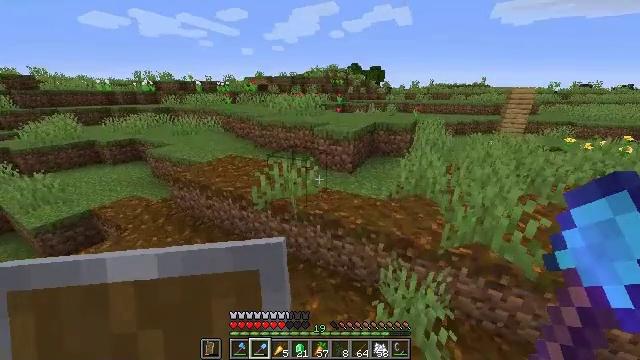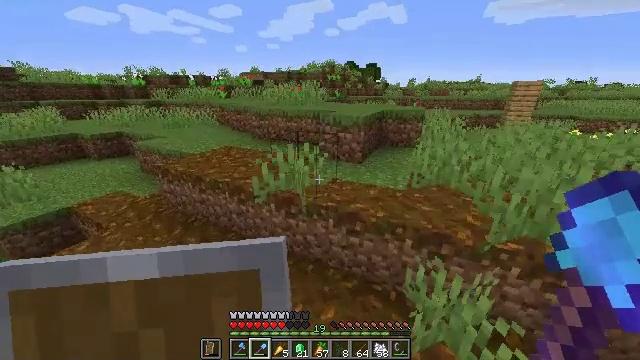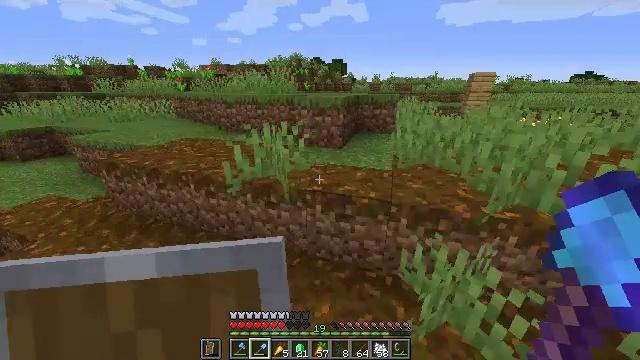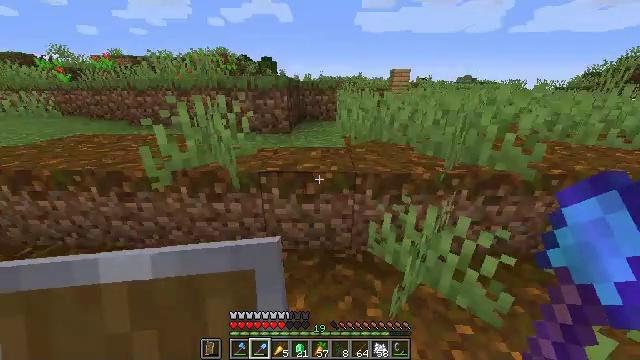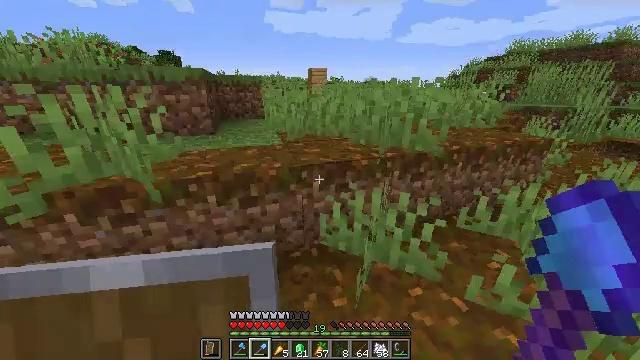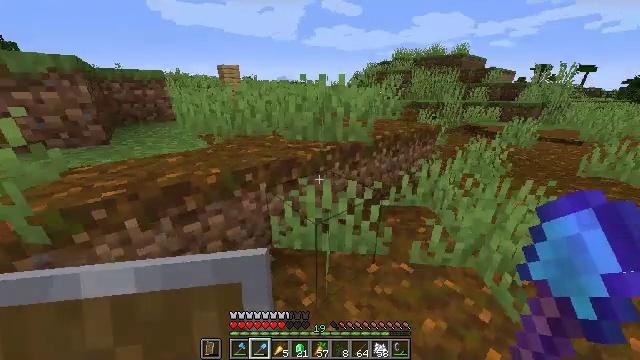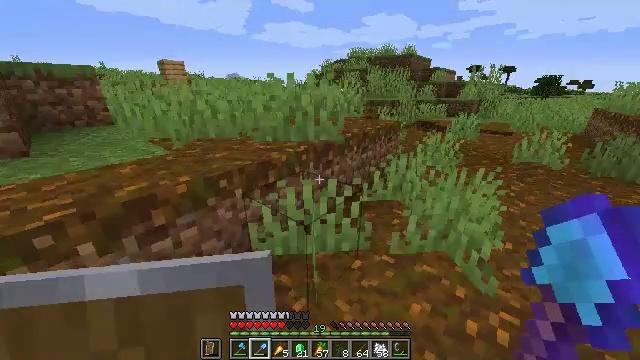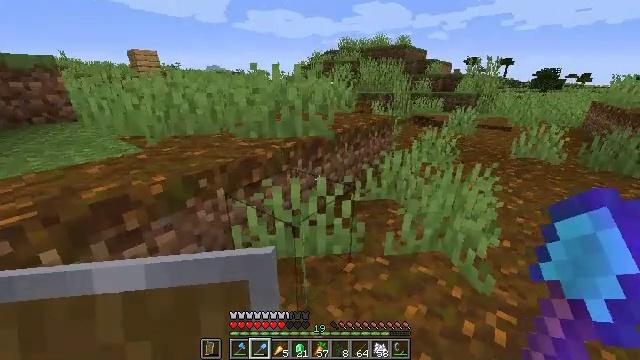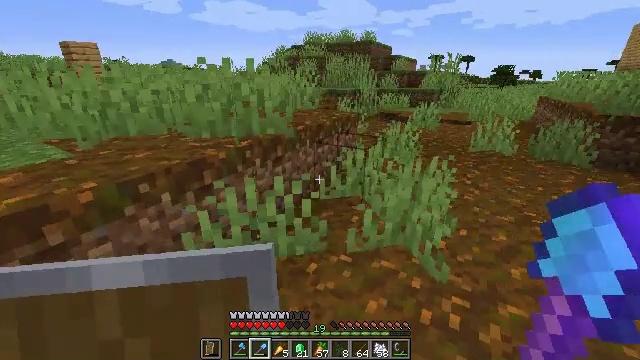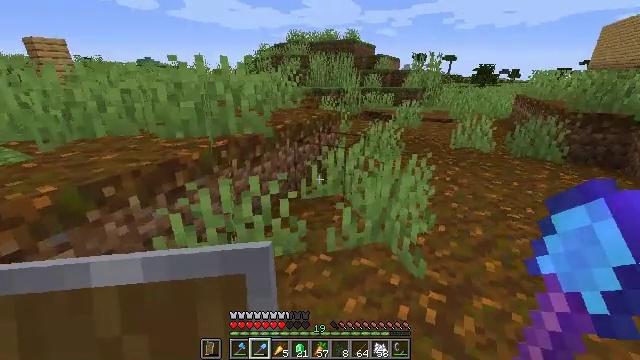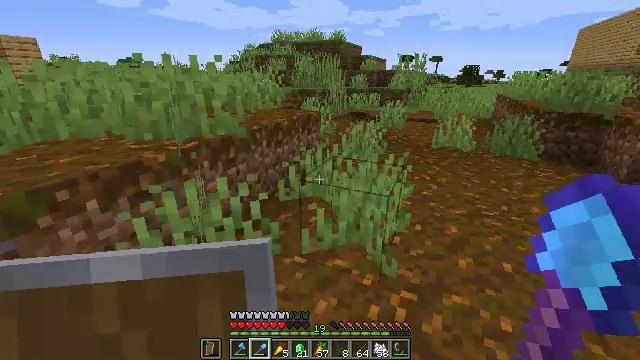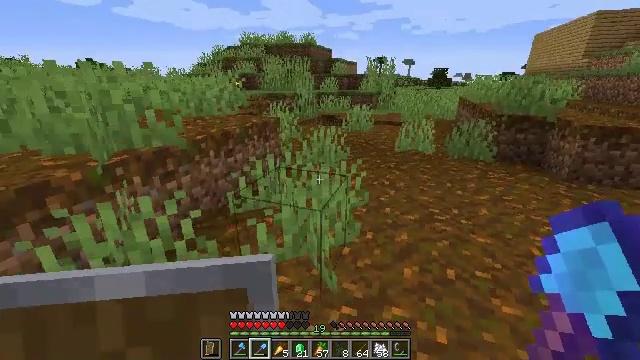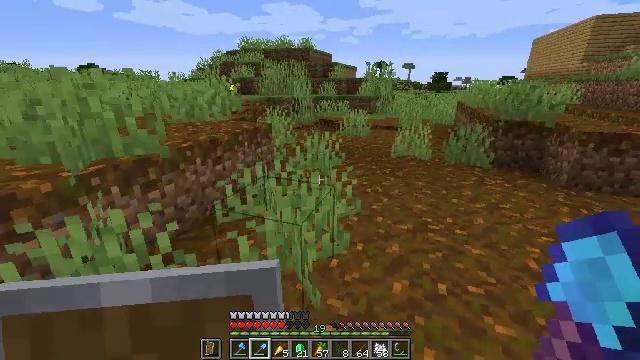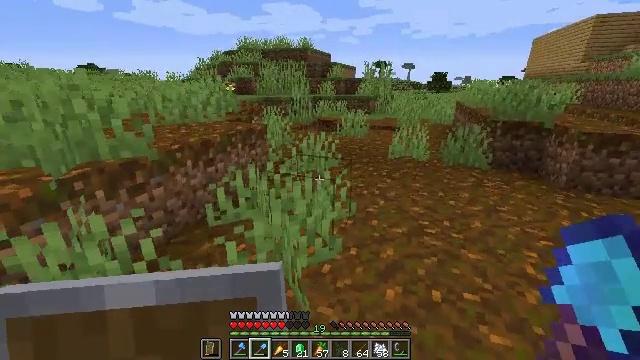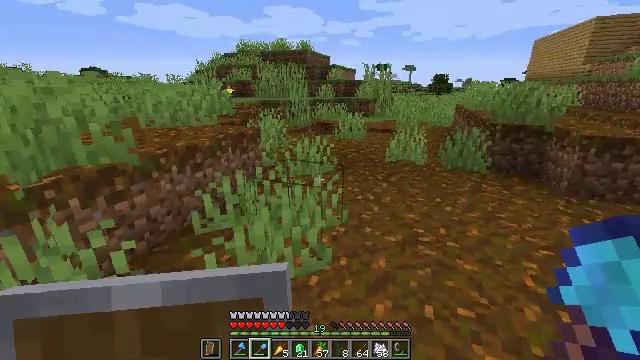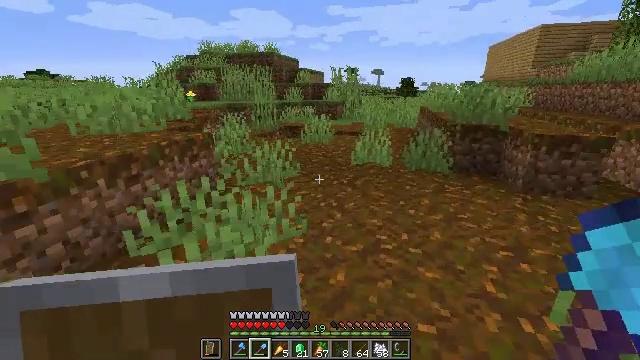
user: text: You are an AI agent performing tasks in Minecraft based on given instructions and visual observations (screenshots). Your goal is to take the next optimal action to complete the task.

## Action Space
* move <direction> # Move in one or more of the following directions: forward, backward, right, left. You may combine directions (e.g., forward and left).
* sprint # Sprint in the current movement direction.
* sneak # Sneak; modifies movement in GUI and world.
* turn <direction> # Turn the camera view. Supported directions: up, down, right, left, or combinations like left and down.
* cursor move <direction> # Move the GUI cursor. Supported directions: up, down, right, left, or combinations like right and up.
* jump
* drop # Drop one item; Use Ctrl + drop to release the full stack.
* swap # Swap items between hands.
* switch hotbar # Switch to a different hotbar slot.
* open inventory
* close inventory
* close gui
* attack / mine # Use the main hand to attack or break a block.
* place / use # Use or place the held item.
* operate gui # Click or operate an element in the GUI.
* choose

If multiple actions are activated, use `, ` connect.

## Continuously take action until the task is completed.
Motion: motion action
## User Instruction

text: Remove the topsoil to get podzol.
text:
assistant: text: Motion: move forward and move left, sprint, turn right
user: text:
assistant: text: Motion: move forward and move left, sprint, turn right
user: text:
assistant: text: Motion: move forward and move left, sprint, turn right
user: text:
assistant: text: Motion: move forward and move left, sprint, turn right
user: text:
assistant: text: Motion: sprint, turn right
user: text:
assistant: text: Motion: move right, turn right
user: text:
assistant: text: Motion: move right, turn right
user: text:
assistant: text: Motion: move right, turn right
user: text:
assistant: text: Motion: move right, turn right
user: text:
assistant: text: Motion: move right, turn right
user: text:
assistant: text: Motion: move forward and move right, turn right
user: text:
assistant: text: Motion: move forward and move right
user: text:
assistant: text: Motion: move forward and move right
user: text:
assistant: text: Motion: move forward and move right
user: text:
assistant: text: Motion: move forward and move right, sprint, turn right
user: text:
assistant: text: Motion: move forward and move right, sprint, turn right
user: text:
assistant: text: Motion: move forward and move right, sprint, turn right
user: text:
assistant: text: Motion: move forward and move right, sprint, turn right
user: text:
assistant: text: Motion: move forward and move right, sprint
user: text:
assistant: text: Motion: move forward and move right, sprint
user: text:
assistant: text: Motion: move forward and move right, sprint
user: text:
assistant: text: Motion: move forward and move right, sprint, turn right
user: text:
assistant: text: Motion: move forward and move right, sprint, turn right
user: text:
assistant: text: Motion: move forward and move right, sprint, turn right
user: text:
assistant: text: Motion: move forward and move right, sprint
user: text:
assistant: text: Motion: move forward and move right, sprint
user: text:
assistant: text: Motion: move forward, sprint
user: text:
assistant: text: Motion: move forward, sprint, turn left
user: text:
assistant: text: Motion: move forward, turn left
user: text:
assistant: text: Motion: turn left